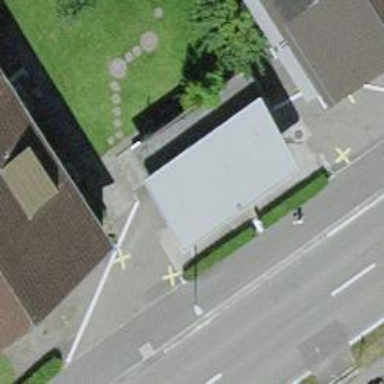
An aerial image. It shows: Fuel station.